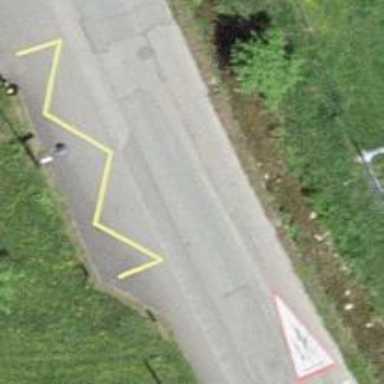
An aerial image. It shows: Public transport stop position.